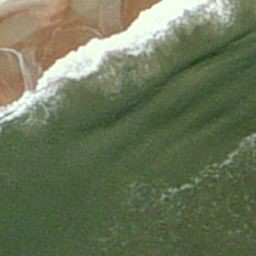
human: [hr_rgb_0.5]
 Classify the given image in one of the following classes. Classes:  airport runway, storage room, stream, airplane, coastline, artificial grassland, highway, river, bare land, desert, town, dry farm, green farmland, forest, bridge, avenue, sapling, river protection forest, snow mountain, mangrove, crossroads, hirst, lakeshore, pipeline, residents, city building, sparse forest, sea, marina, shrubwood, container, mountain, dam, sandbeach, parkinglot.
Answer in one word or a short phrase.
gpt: coastline